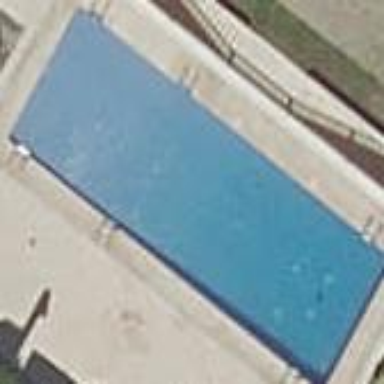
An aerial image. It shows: Swimming pool located in leisure land.